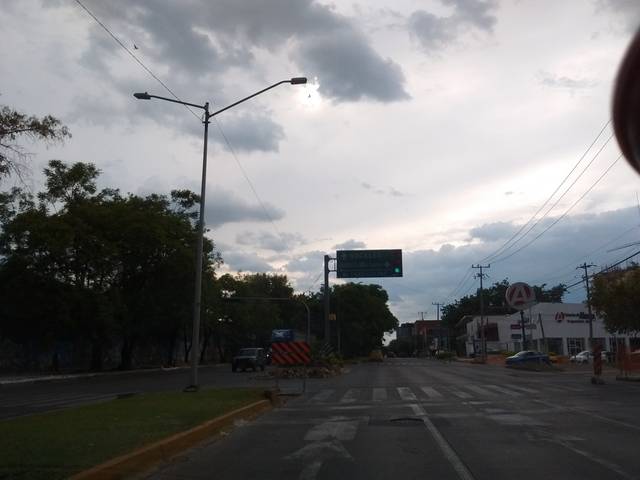
Region: Mexico
Coordinates: 20.664, -103.368